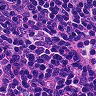
Metastatic tissue present: no